Interaction volume radius: 10 \u00c5
Interaction volume height: 35 \u00c5
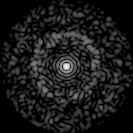
Disorder parameter: 0.8294